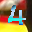
Label: 4